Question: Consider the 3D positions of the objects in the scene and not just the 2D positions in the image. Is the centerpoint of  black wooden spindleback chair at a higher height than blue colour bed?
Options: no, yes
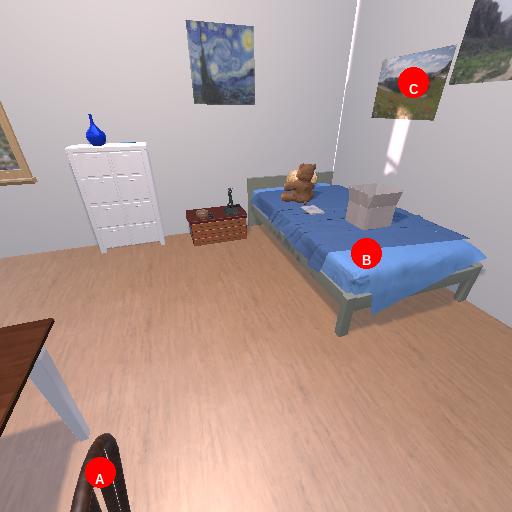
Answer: no